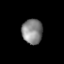
Tissue: lung
Cell type: Others
Senescence score: 0.2113
Nuclear area (px): 503
Mean DAPI intensity: 133.831